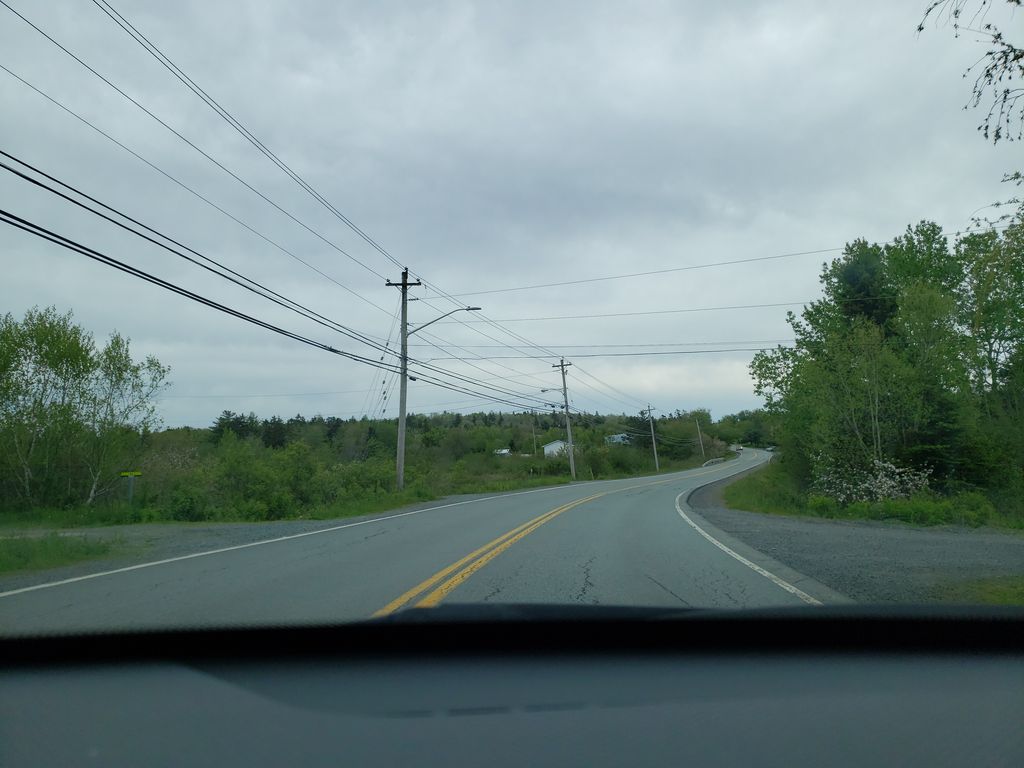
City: halifax